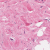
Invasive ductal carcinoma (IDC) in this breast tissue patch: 0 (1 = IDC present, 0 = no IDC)